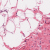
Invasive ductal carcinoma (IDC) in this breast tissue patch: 0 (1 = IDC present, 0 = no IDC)